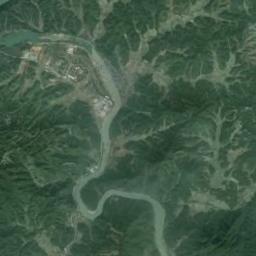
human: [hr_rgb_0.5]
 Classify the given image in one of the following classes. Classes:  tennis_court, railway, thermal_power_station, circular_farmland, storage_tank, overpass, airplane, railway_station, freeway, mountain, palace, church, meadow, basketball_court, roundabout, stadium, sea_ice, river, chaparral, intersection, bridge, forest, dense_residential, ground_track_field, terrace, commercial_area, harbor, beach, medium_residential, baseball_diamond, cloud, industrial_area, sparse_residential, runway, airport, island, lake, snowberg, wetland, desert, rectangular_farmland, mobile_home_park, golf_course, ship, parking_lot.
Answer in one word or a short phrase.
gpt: river